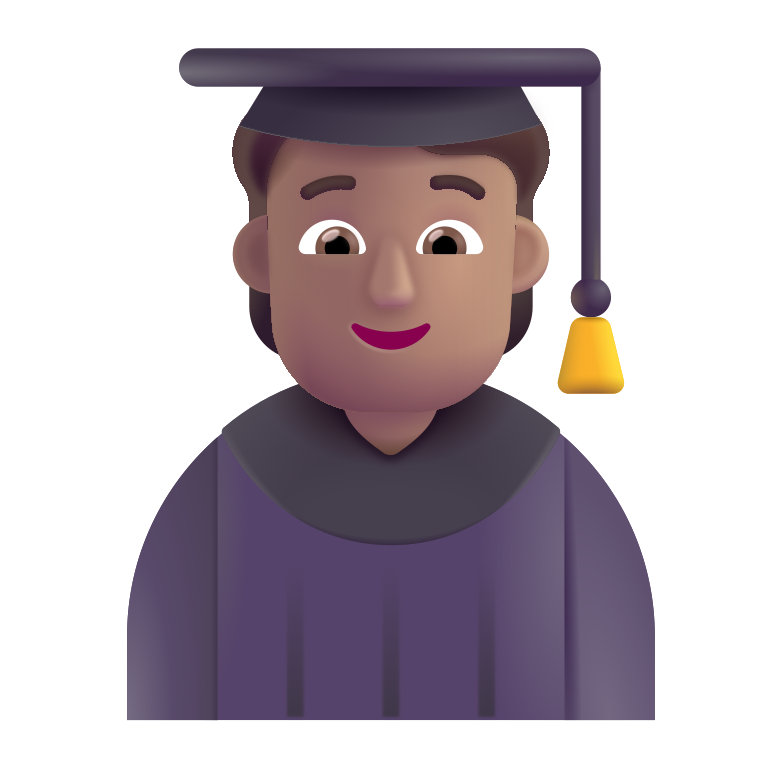
student color